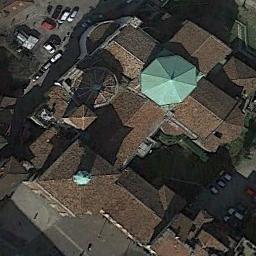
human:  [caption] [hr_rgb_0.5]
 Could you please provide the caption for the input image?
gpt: This is a church, In front of which there is a meadow .

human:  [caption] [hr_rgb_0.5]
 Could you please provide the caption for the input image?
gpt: A church with a brown roof and a turquoise tower on the roof, Surrounded by trees and parked vehicles .

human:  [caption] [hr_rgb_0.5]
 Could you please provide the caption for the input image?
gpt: There is a red church with a blue circular roof .

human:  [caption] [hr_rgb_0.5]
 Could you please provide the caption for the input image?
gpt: The church with an octagon dome and a circular dome and the rest of the church has an orange cross-shaped roof .

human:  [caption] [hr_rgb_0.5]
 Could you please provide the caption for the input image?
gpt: It is a church with a octangle top surrounded by buildings with red roofs .